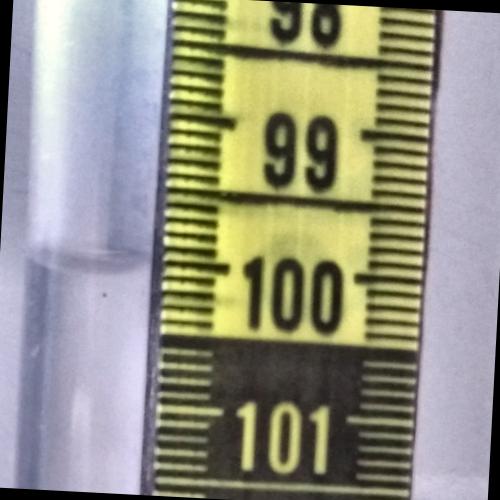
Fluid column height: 100.1 cm